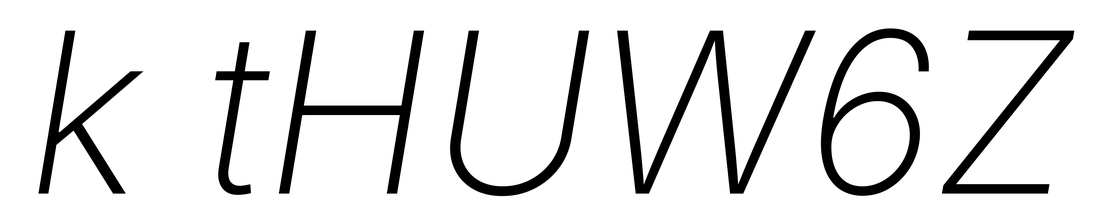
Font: Inter-Italic_ExtraLight_Italic